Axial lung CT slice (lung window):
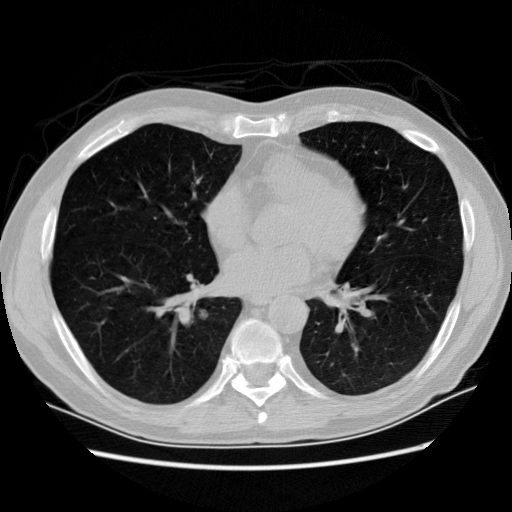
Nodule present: yes
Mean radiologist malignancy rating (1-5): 3.5